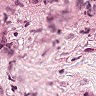
Metastatic tissue present: yes